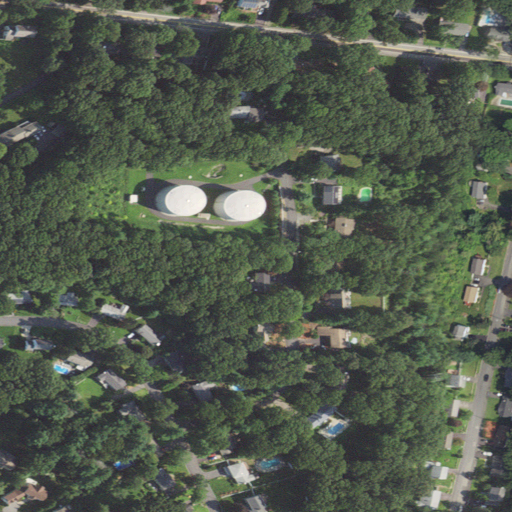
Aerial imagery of mountain in Massachusetts named Indian Head Hill containing low intensity development, open development, deciduous forest, medium intensity development, high intensity development, and mixed forest